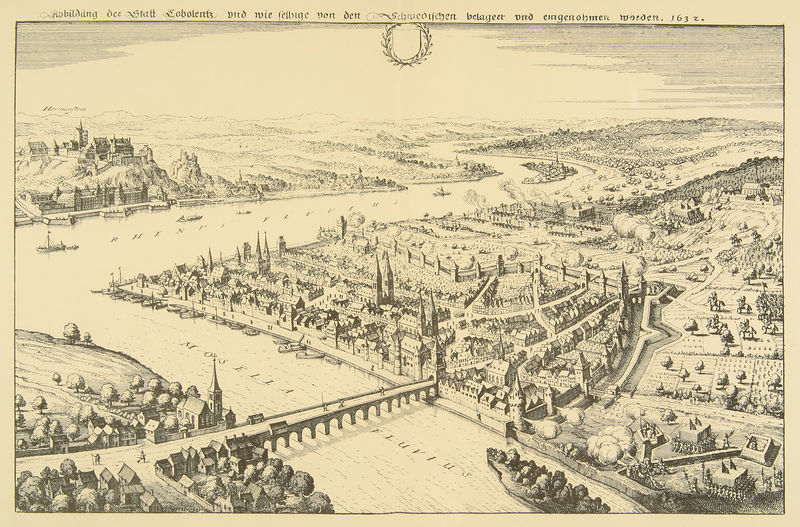
Titel: Stadtansicht von Koblenz (Merian: Theatrum Europ. II)
Schlagwörter: kampf, fluss, gelb, kirchturm, landschaft, stadt, zeichnung, gebäude, häuser, hügel, brücke, kirche, wald, boote, mauer, grafik, vogelperspektive, hafen, bogenbrücke, strom, krieg, befestigung, kirchen, kirchtürme, stadtansicht, straßen, burg, türme, kreuzung, stich, kranz, stadtmauer, plan, abbildung, flüsse, rhein, stadtplan, koblenz, mosel, zusammenfluss, grabem, abblinldung